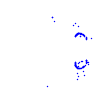
Particle: kaon